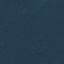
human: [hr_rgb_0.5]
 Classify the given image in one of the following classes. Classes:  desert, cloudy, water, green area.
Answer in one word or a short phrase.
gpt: green area